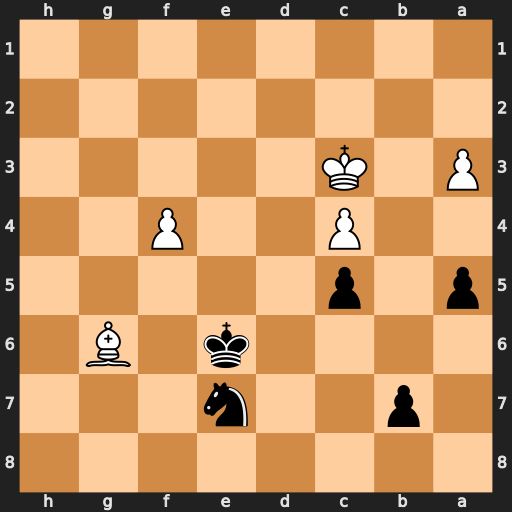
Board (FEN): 8/1p2n3/4k1B1/p1p5/2P2P2/P1K5/8/8
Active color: b
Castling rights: -
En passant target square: -
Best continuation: Nxg6 f5+ Kxf5